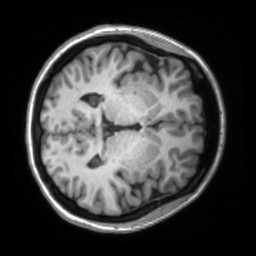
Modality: T1w
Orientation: axial
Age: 24
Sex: female
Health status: ill
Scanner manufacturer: siemens
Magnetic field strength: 3 T
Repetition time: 2.2 s
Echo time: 0.00157 s